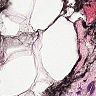
Metastatic tissue present: no